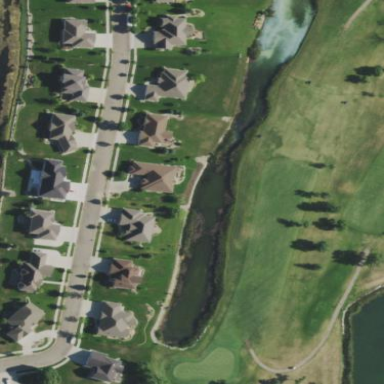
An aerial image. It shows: Water hazard in golf course. The hazard is natural water feature.